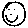
Label: smiley face